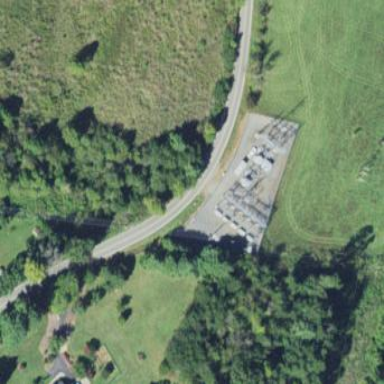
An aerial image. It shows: There is distribution substation enclosed by fence.